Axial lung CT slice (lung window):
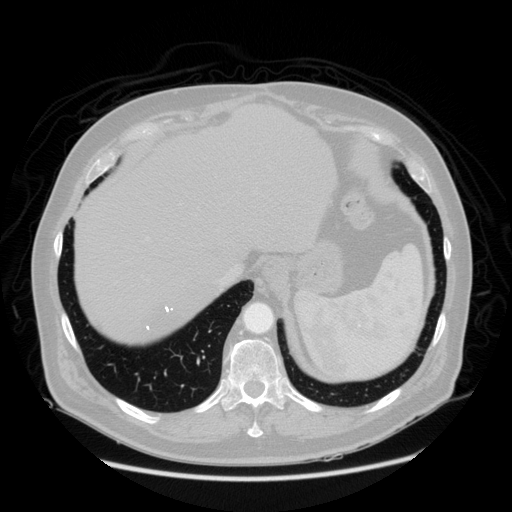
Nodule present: no